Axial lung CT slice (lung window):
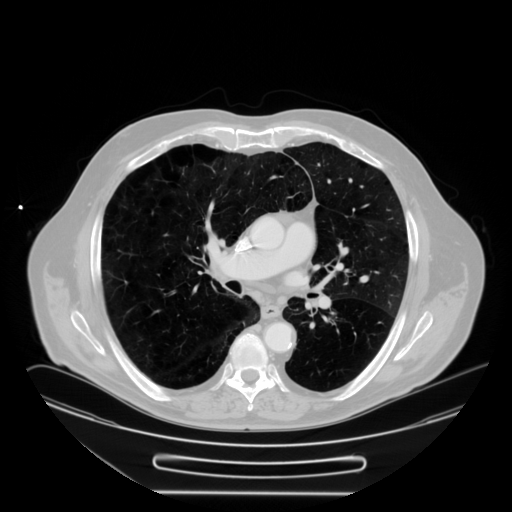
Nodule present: no